Question: I want to compute the number of black pixel in arbitrary shapes in a picture. There might be several objects, like in the picture at the bottom.
I suspect that the problem is solveable with dynamic programming, i.e. traverse the pixels row-wise and add the black pixels. I just don't know how to correctly unite the size of two parts.
I'm pretty sure there are algorithms that solve my problem, but i obviously use the wrong search terms.
Can you please provide me with a good (fast) algorithm to do so, Bonus points if the algorithm is written in c++ and compatible to Mat from the OpenCV library. ;)

Result for this (zoomed) picture would be something like: 15 for Object at top left, 60 for big blob,...
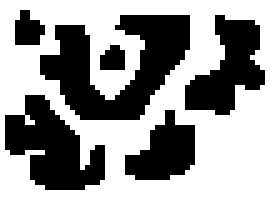
Answer: I think i found a solution (better ones are obviously welcome!):
Integrated the size computation into a <URL>.
In the Connected Component algorithm, we generate a new Image in which there are labels (numbers) instead of the black pixels. All pixel of one area have the same label.
New to CC-Algo is a table in which the total amount of pixel for each label is stored. That way i know for every connected component the correct size.
'''
Process the image from left to right, top to bottom:
1.) If the next pixel to process is white:
do nothing
2.) If the next pixel to process is black:
i.) If only one of its neighbors (top or left) is black, copy its label and +1 in the size table for that label.
ii.) If both are black and have the same label, copy it and +1 in the size table for that label.
iii.) If they have different labels Copy the label from the left. Update the equivalence table and +1 in the size table for the left label.
iv.) Otherwise, assign a new label and update the size table with that label and value 1.
* Re-label with the smallest of equivalent labels and update size table accordingly
'''